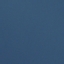
Label: SeaLake